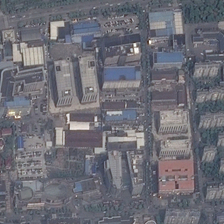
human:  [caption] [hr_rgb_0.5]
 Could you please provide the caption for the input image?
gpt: many buildings with some green trees and a parking lot are in a commercial area .

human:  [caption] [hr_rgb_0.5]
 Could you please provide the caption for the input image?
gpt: many buildings with some green trees and a parking lot are in a commercial area .

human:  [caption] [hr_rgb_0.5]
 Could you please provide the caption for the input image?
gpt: many buildings with some green trees and a parking lot are in a commercial area .

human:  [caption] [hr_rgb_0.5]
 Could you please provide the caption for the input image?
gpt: many buildings with some green trees and a parking lot are in a commercial area .

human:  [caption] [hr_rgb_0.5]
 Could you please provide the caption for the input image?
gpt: many buildings with some green trees and a parking lot are in a commercial area .